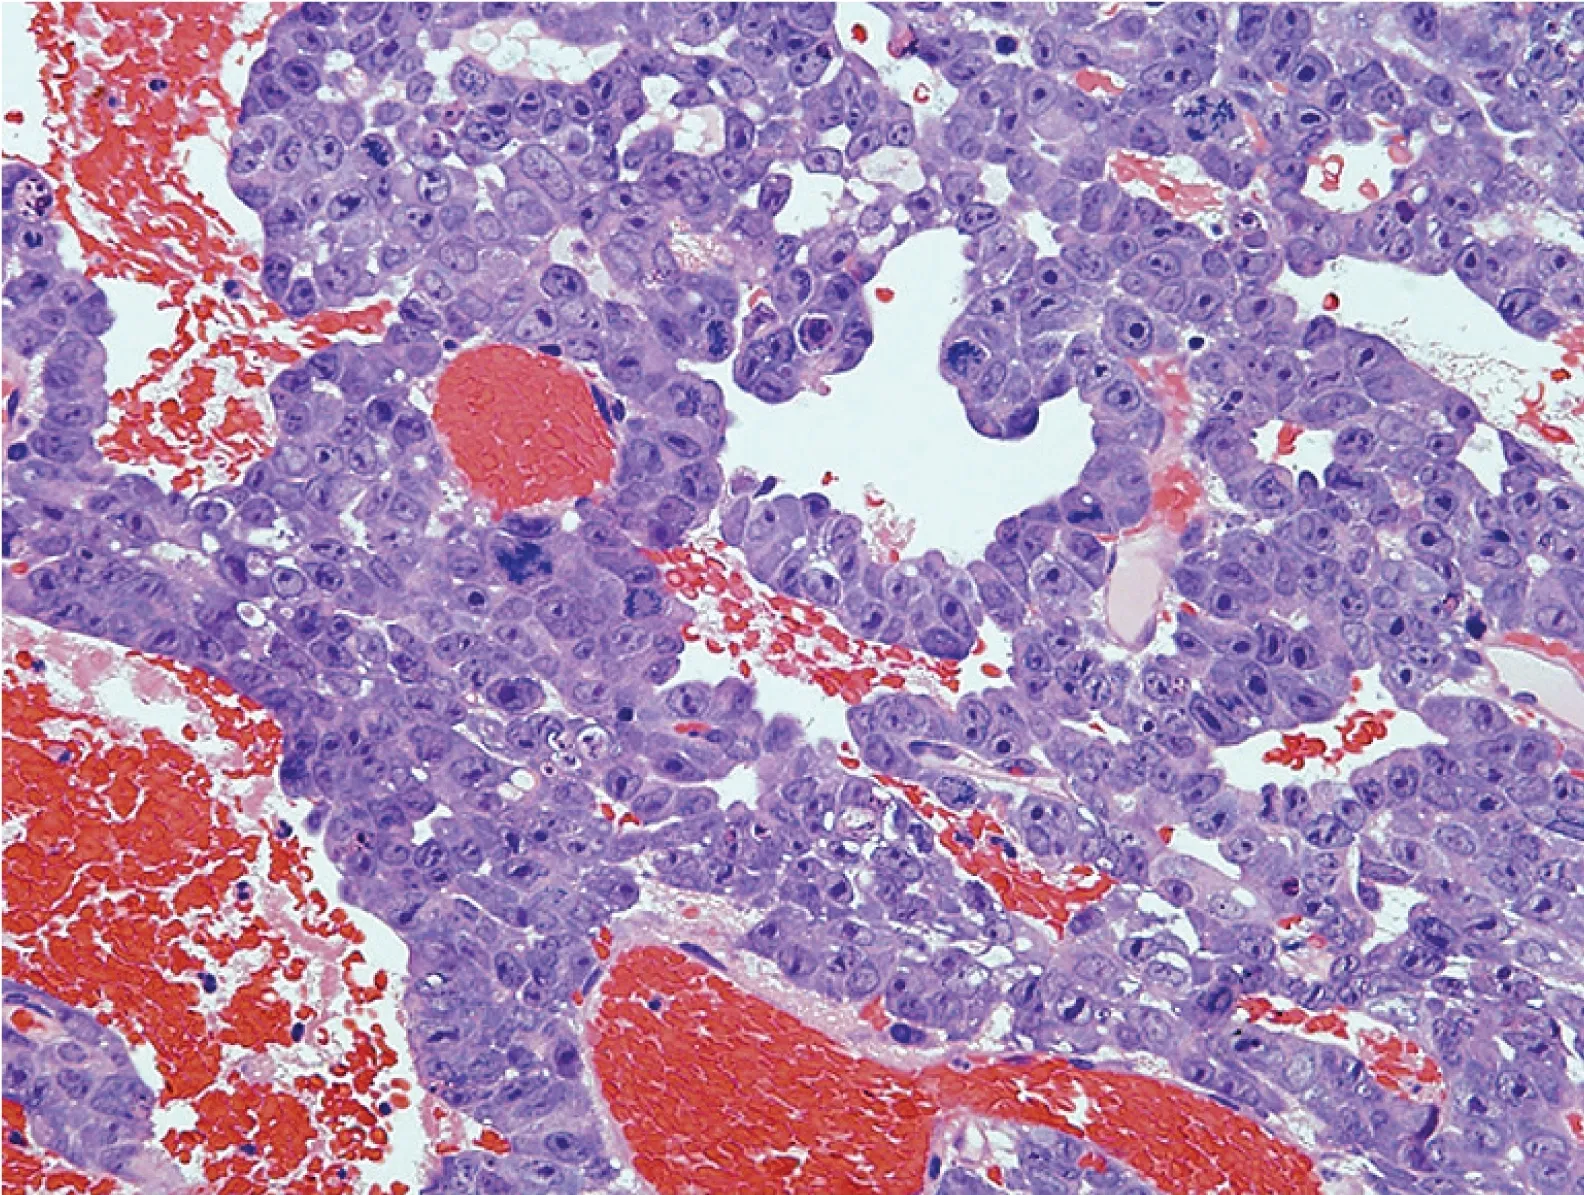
H&E staining showed solid and tubular tumor cells with large, bizarre nuclei, coexisted with hemorrhage (magnification, x 100). Immunohistochemical staining showed tumor cells to be positive with CD30 and AFP that suggested the embryonal carcinoma with yolk sac tumor component, and partially positive with HCG, suggesting syncytiotrophoblastic cells.
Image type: pathology (h&e)